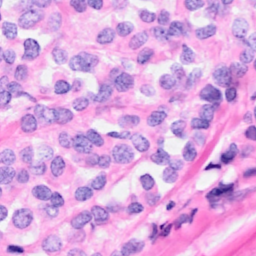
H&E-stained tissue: Breast